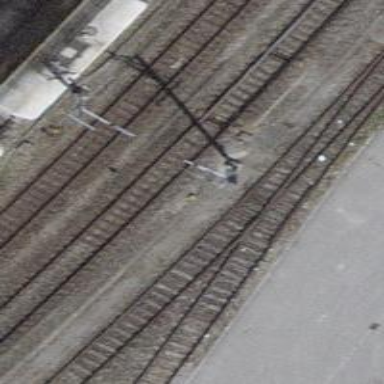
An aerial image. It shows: Railway switch.